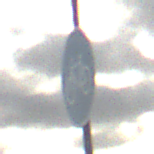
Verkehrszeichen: Radweg
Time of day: SunriseSunset
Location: Outdoor (RoadRail)
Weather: PartlyCloudy
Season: NotSpecified
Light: Natural